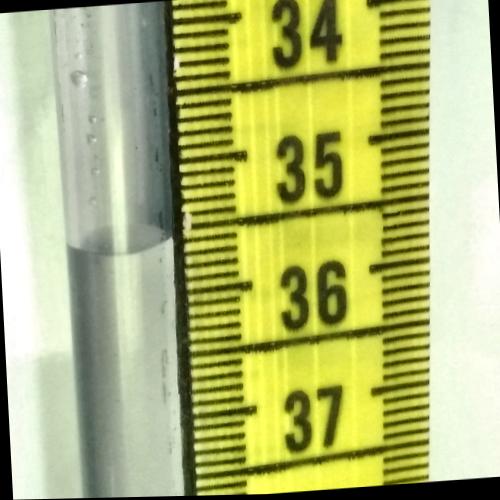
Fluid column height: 35.6 cm